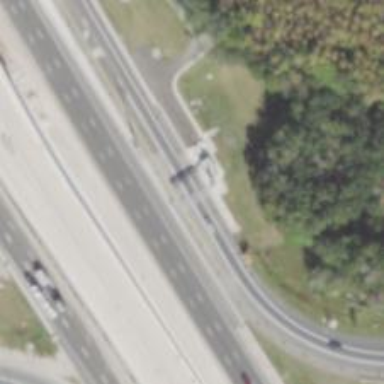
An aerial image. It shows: Toll gantry on the road.